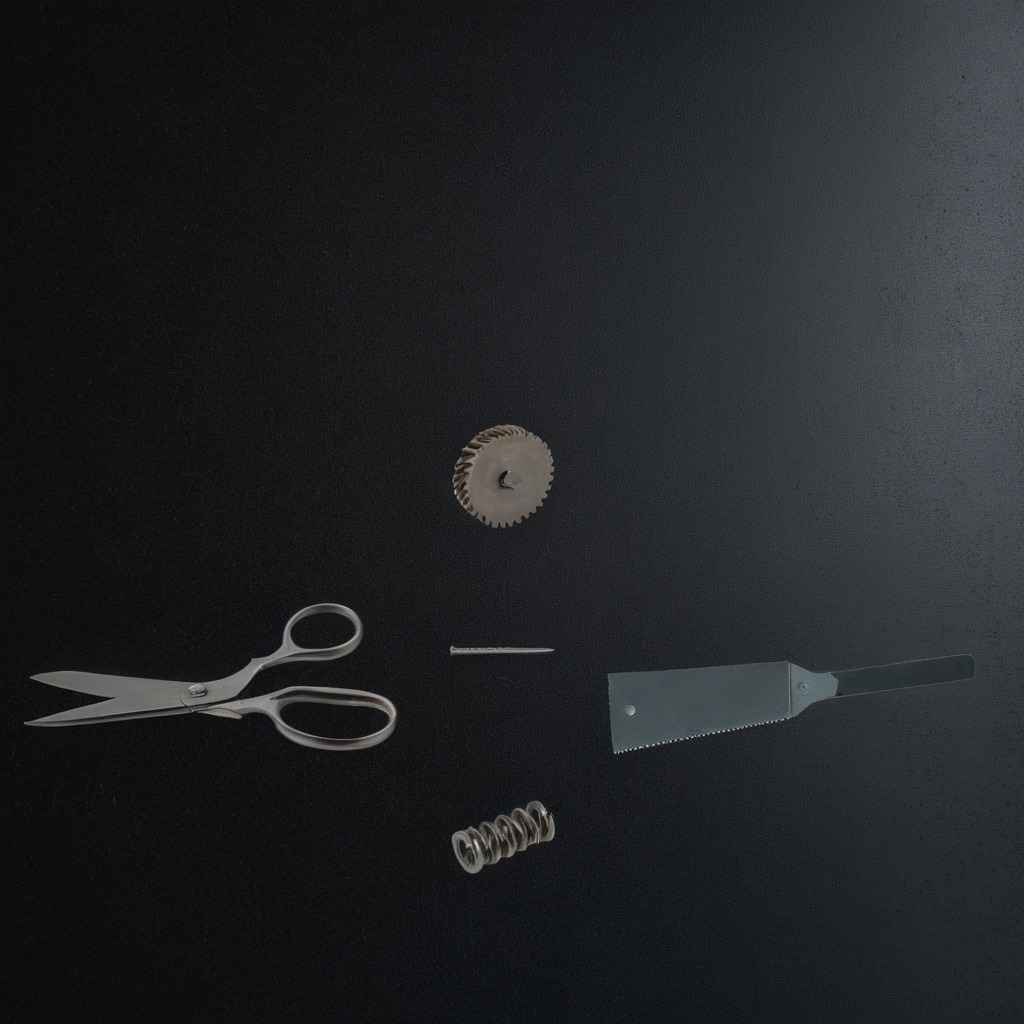
A steel gear with teeth, an iron nail, a coiled metal spring, a handheld metal saw, and a pair of scissors are lying on the clean granite tabletop covered with a black rubber mat inside a workshop at night.